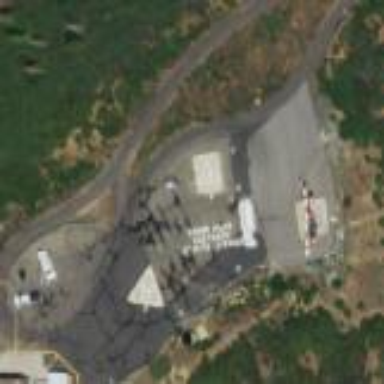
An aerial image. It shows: Heliport at the airport.